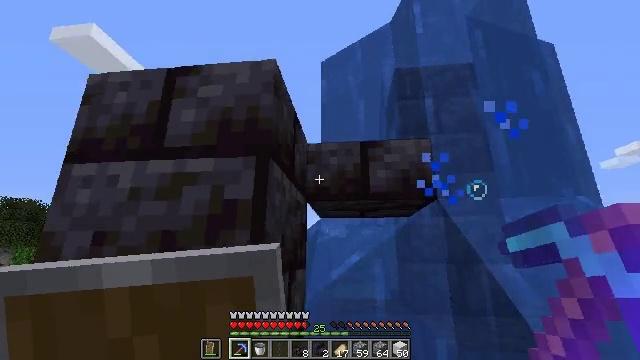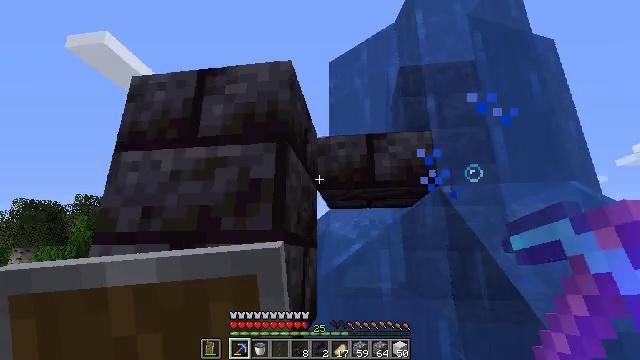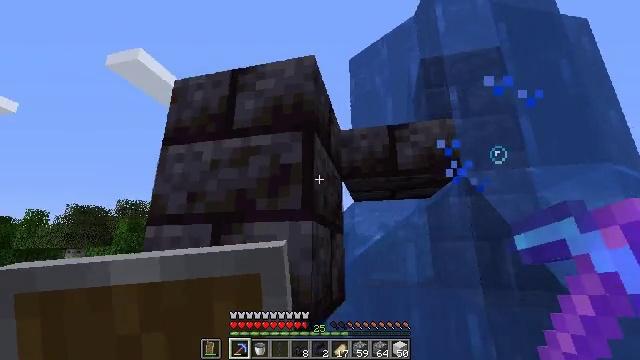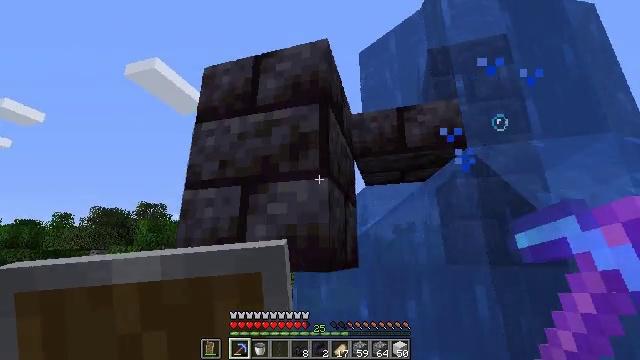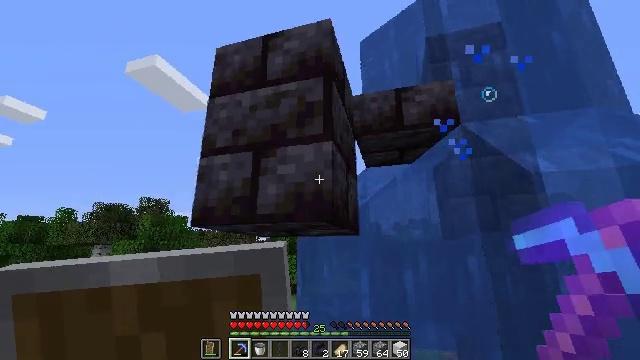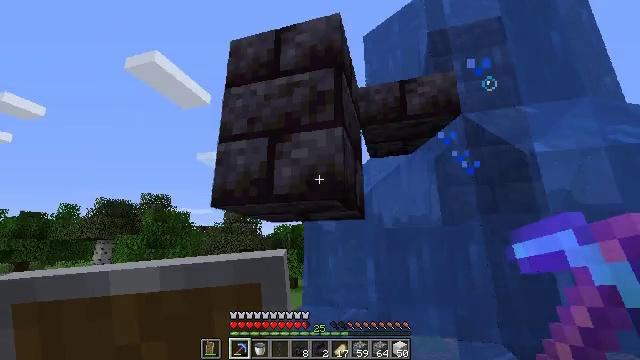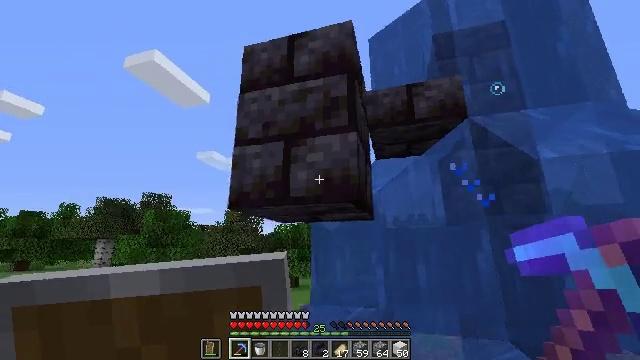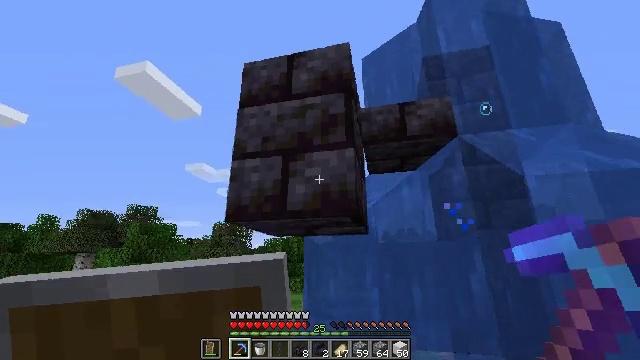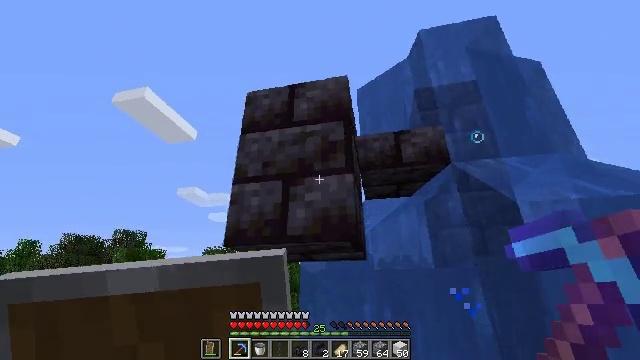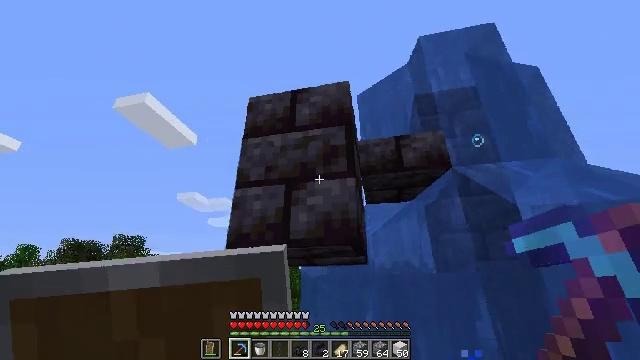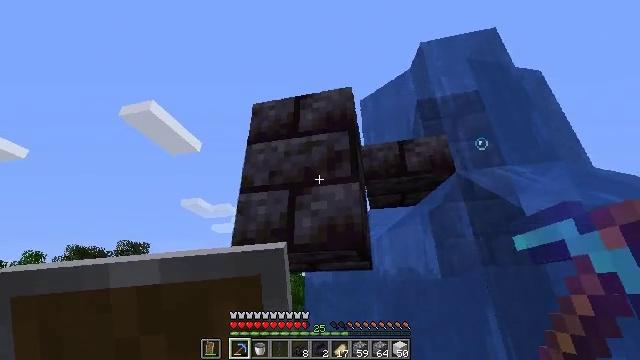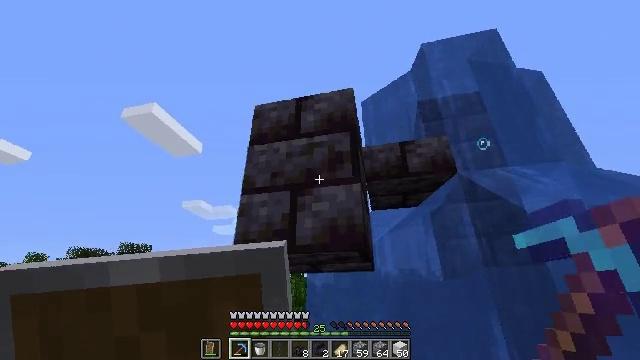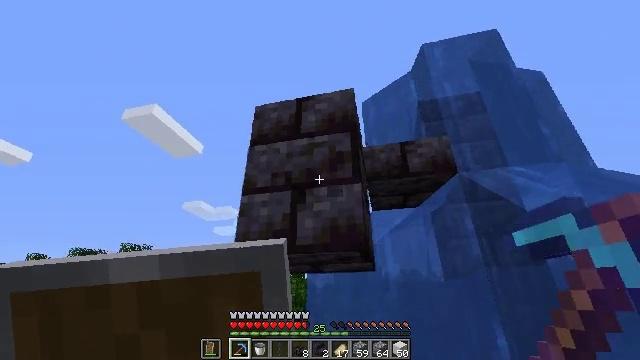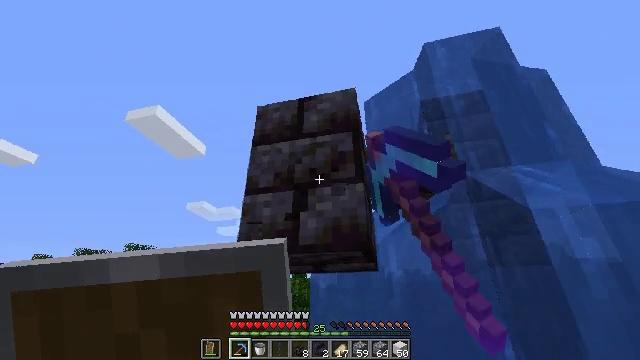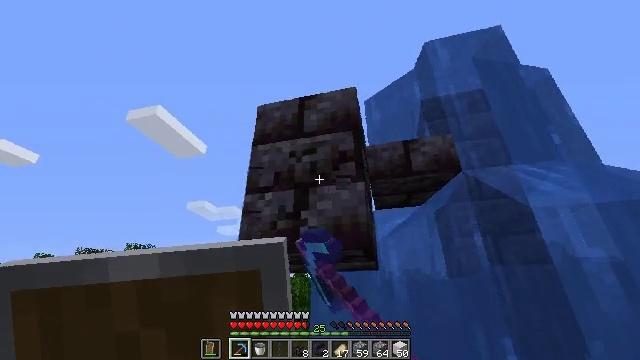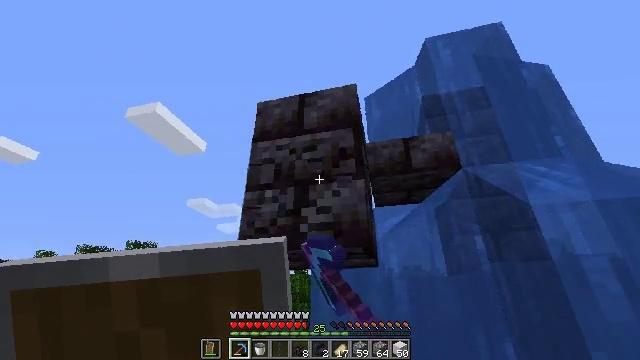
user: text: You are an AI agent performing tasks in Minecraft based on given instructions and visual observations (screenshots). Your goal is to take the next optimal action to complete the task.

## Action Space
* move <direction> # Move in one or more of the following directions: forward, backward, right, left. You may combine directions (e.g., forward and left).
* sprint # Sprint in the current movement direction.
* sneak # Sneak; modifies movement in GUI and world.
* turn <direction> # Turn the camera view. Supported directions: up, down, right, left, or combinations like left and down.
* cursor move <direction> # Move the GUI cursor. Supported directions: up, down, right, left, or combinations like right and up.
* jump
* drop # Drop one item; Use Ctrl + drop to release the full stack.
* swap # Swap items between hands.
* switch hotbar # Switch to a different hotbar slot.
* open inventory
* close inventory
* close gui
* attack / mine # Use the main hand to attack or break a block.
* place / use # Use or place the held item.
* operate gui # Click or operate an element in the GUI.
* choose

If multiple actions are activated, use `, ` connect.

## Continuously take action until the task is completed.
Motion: motion action
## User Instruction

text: Break the polished blackstone brick slab for reuse.
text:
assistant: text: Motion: move back, turn left
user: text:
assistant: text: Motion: turn left
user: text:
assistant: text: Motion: turn left
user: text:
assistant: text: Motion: move left
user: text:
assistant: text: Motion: move left
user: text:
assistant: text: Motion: no_op
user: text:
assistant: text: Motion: turn right and up
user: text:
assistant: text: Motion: turn right and up
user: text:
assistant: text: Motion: turn up
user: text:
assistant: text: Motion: turn up
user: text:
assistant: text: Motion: no_op
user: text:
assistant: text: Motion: attack / mine
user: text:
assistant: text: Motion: attack / mine
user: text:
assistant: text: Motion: attack / mine
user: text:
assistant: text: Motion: attack / mine
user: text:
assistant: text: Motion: attack / mine
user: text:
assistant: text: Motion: attack / mine
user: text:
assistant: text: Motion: attack / mine
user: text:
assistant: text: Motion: attack / mine
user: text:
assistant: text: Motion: attack / mine
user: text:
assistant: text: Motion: attack / mine